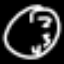
Label: clock